Interaction volume radius: 10 \u00c5
Interaction volume height: 30 \u00c5
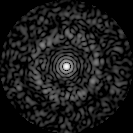
Disorder parameter: 0.8434